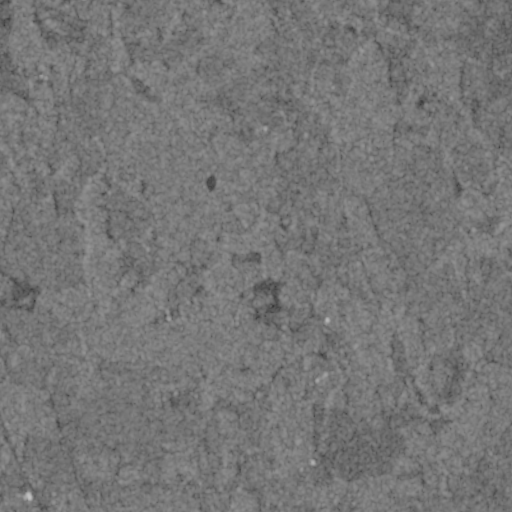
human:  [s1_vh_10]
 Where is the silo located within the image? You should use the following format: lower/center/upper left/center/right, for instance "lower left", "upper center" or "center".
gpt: The silo is located in the lower left of the image.
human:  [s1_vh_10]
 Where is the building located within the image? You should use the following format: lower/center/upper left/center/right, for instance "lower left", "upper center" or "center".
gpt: The building is located in the lower of the image.
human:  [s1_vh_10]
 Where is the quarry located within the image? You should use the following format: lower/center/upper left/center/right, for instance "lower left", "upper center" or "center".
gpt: There is no quarry in the image.

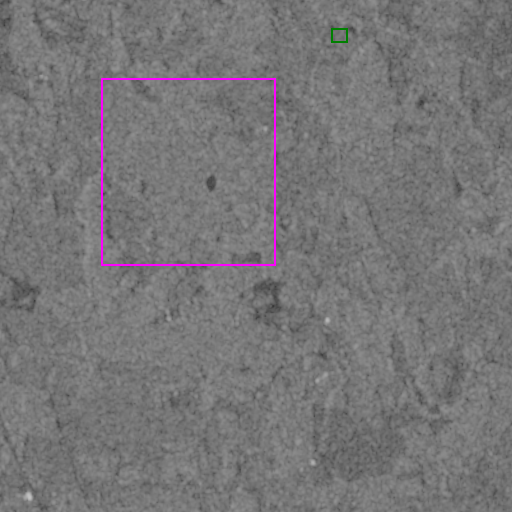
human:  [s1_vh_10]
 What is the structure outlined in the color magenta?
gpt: The structure outlined in magenta is a crop field.
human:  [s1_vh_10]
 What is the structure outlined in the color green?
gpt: The structure outlined in green is a park.
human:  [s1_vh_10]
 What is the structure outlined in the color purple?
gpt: There is no purple outline.